A spectrogram of one vibration snapshot from a rotating bearing is shown (time on one axis, frequency on the other). Determine the bearing's health state. Answer with exactly one of: normal, inner_race, outer_race, ball.
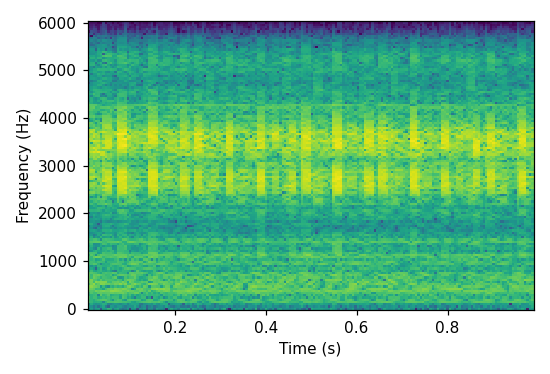
Answer: inner_race